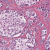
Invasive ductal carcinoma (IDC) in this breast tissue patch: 1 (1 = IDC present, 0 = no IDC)